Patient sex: F
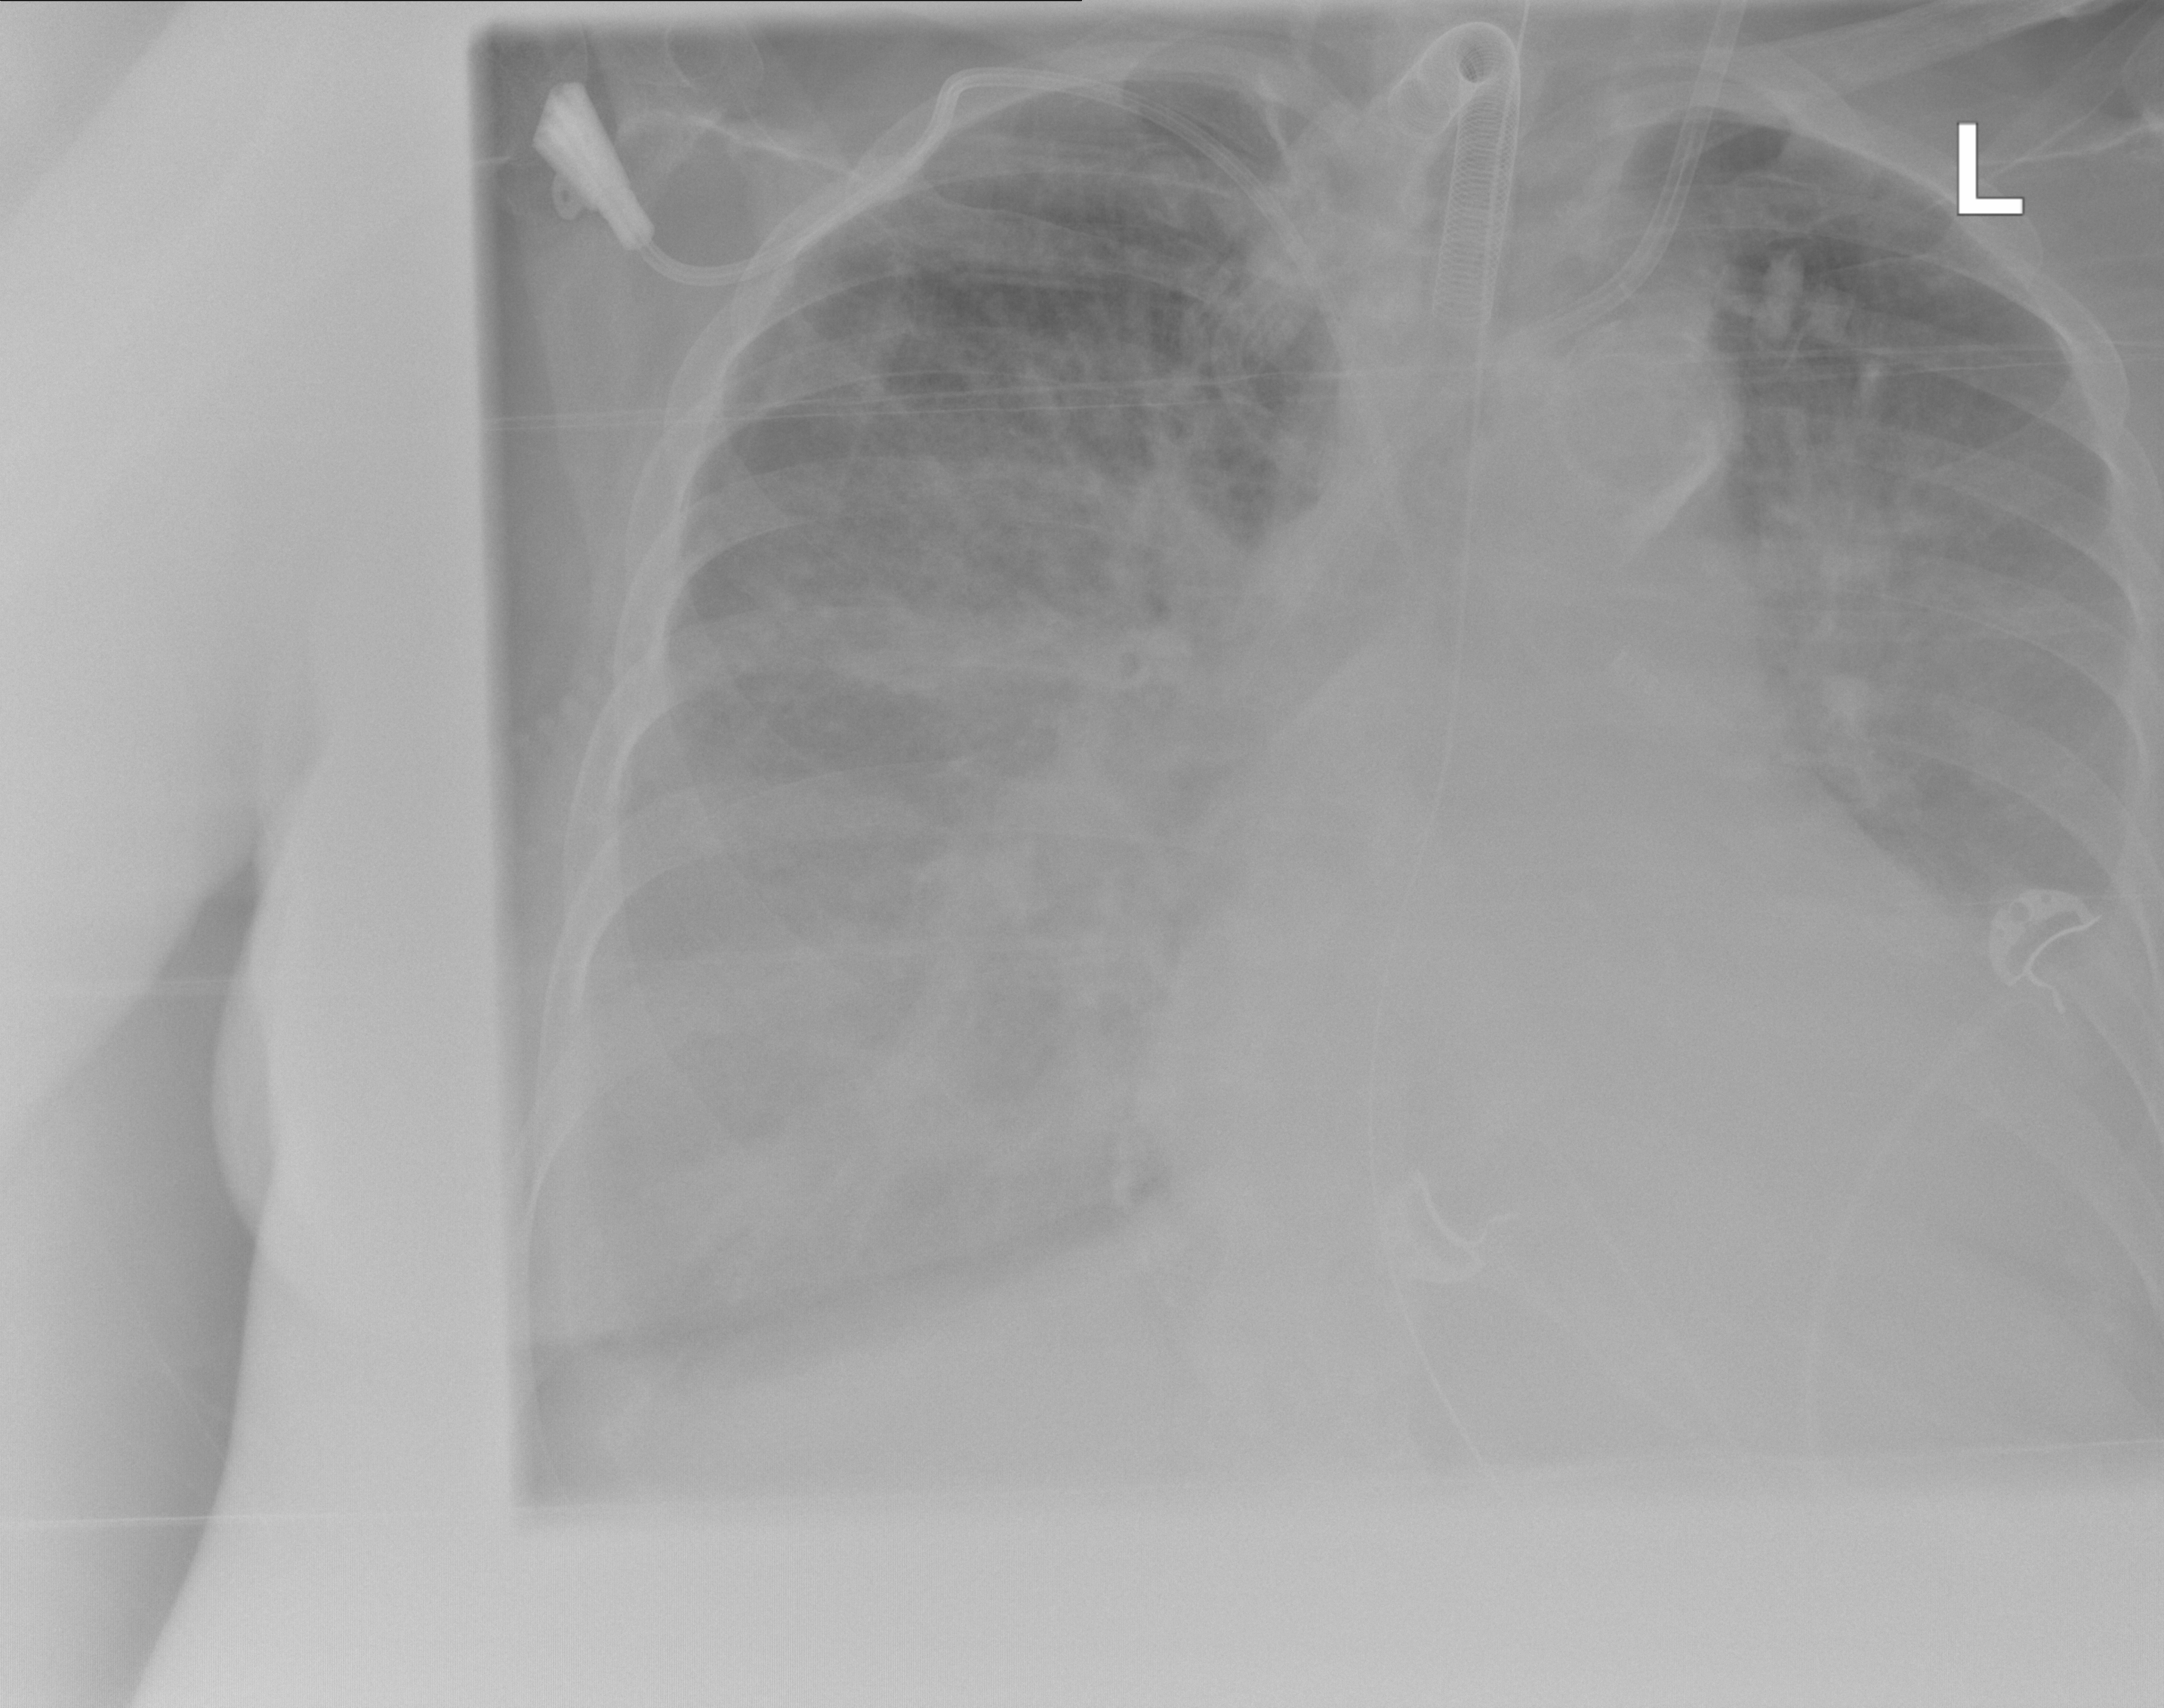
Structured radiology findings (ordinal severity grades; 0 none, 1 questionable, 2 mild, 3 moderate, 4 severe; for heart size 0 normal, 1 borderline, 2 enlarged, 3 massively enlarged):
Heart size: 2
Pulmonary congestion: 3
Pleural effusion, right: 2
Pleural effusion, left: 2
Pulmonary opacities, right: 2
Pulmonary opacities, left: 0
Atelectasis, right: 3
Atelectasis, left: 2